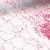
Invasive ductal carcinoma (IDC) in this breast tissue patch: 0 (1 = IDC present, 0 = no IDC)